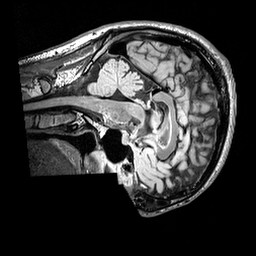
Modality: FLAIR
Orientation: sagittal
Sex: male
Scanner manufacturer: siemens
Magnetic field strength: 3 T
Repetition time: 5 s
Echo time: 0.395 s